【题型】选择题　【知识点】函数　【难度】easy
函数$y=\sqrt{3}\cos 2x - \sin 2x$的部分图象是（\quad）\\[4pt]
A. \quad

B.

\quad

C.

\quad

D.

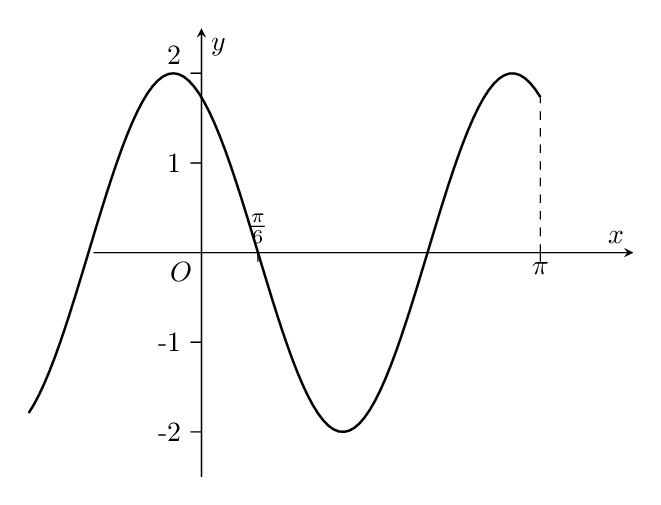
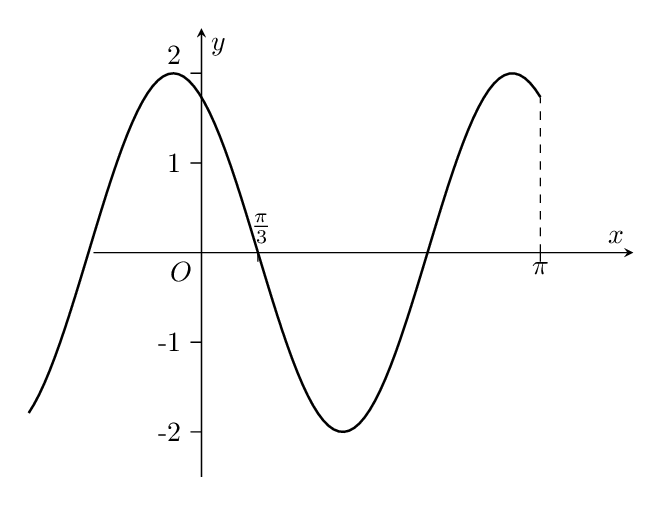
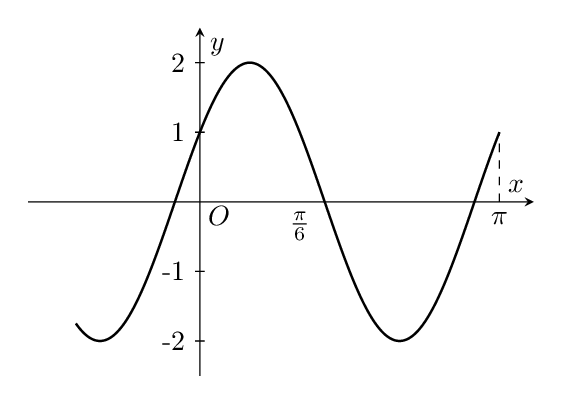
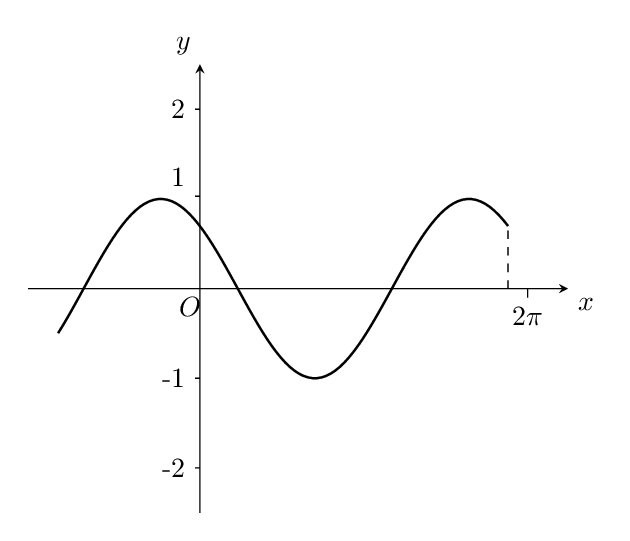
【解答】
\noindent 【答案】A\\
\noindent 【难度】0.65\\
\noindent 【知识点】辅助角公式、余弦函数图象的应用、由正（余）弦函数的性质确定图象（解析式）、识别正（余）弦型三角函数的图象\\
\noindent 【分析】作出函数$y=2\cos 2x$的图象，根据平移，即可得出A项；根据特殊点的坐标，以及函数的最值，即可判断B、C、D项.\\
\noindent 【详解】因为$y=\sqrt{3}\cos 2x-\sin 2x=2\left(\cos 2x+\dfrac{\pi}{6}\right)$.\\
\noindent 对于A项，\\
\noindent 作出函数$y=2\cos 2x$的图象\\

\noindent 将该函数图象，向左平移$\dfrac{\pi}{12}$即可得出$y=2\left(\cos 2x+\dfrac{\pi}{6}\right)$的图象，故A正确；\\
\noindent 对于B项，当$x=\dfrac{\pi}{3}$时，$y=2\cos\left(\dfrac{2\pi}{3}+\dfrac{\pi}{6}\right)=2\cos\dfrac{5\pi}{6}=-\sqrt{3}\neq 0$，故B项错误；\\
\noindent 对于C项，当$x=0$时，$y=2\cos\dfrac{\pi}{6}=\sqrt{3}\neq 1$，故C项错误；\\
\noindent 对于D项，因为函数有最大值为2，故D项错误.\\
\noindent 故选：A.
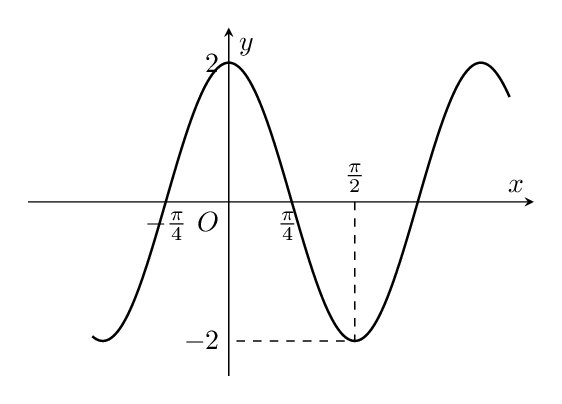